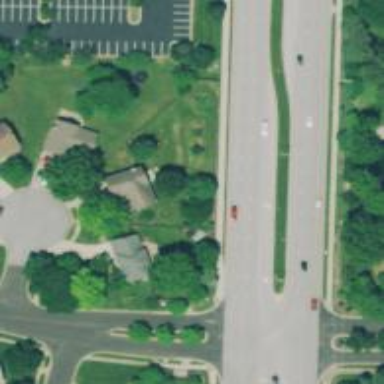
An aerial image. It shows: Dash road marking.